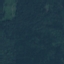
Land use / land cover: Forest